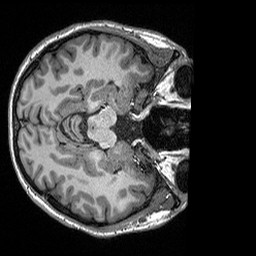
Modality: T1w
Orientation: axial
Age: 19
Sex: female
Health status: healthy
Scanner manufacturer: siemens
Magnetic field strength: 3 T
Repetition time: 2.3 s
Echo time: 0.00298 s